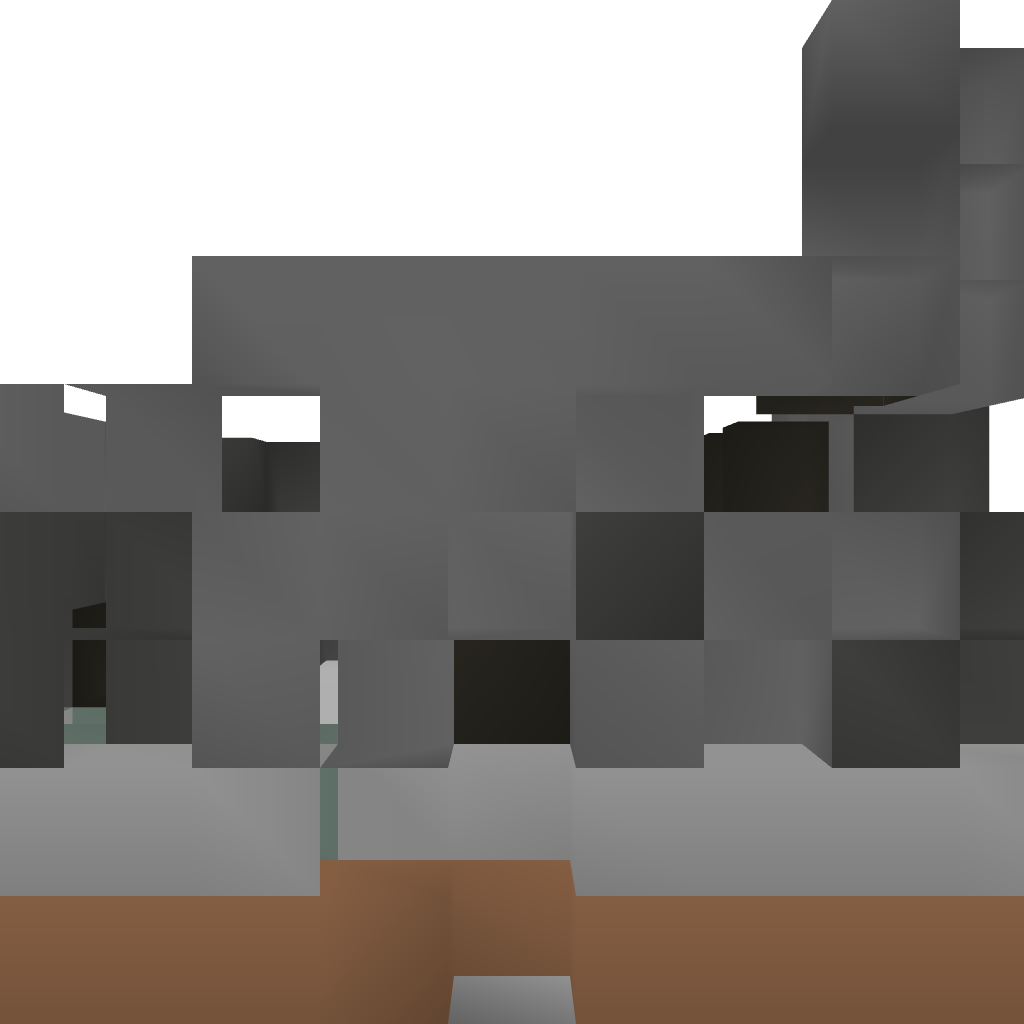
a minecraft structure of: Lost Yard